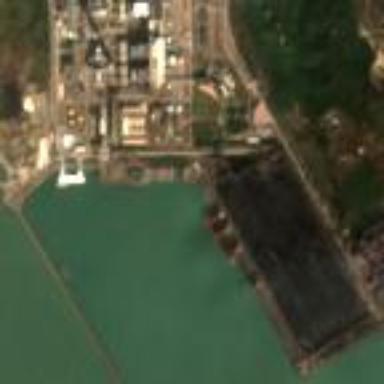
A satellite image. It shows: Industrial area with coal power plant.